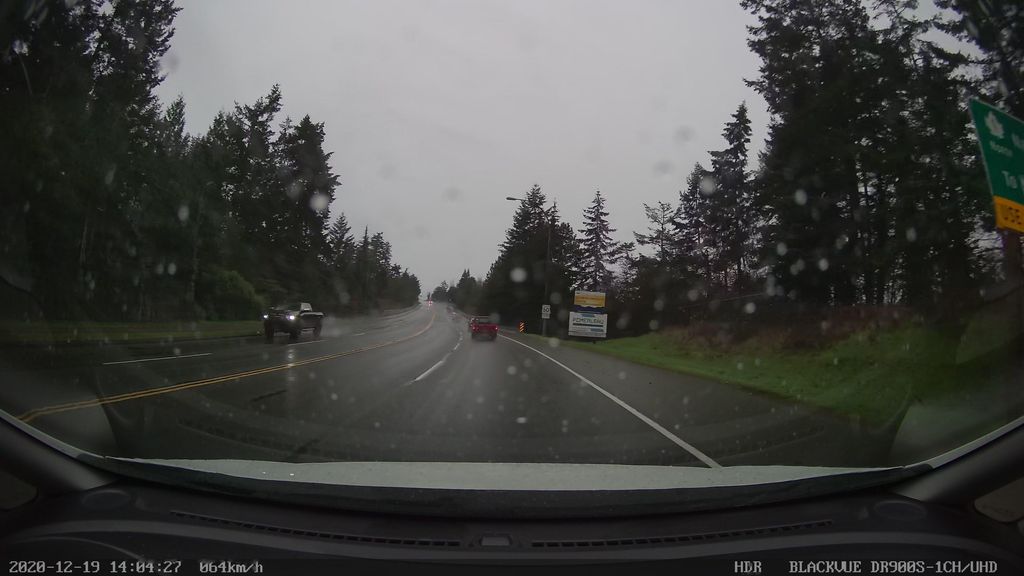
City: victoria